Question: I want to hide border of cell of a table .
How to do it using css ?
As it shows, I need to hide the marked borders (as in third and second rows).
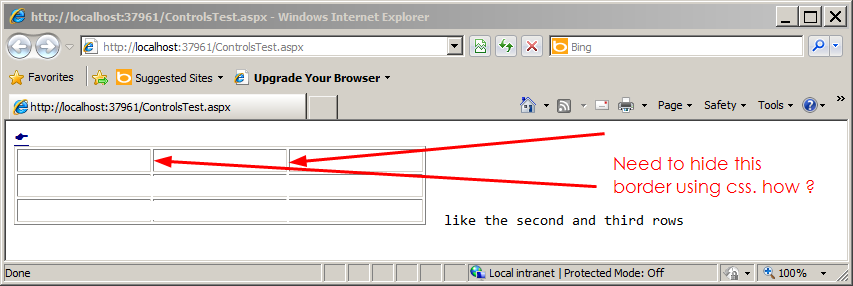
Answer: '''
<style>
table {
border: 1px solid black;
width:100%;
}
table tr {
border: 1px solid black;
}
table th {
border: none;
}
</style>
<table>
<thead>
<tr>
<th class="col1">1</th>
<th class="col2">2</th>
<th class="col3">3</th>
</tr>
</thead>
</thead>
'''
See here: <URL>